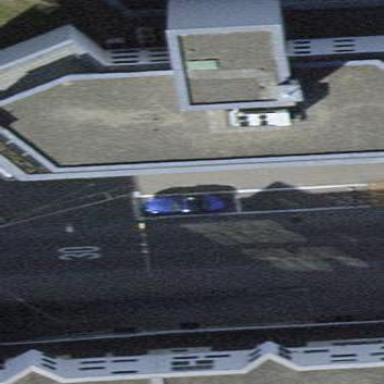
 gray roof. The building itself is lightslategray in color."